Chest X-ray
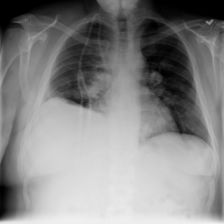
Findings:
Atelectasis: negative
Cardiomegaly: negative
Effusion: negative
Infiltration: negative
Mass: negative
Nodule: negative
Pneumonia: negative
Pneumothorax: negative
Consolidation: negative
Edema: negative
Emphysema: negative
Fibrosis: negative
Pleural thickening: negative
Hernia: negative